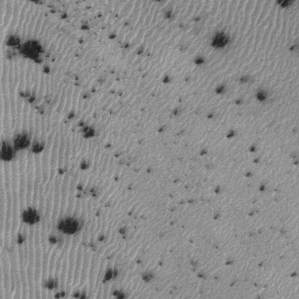
Label: frost